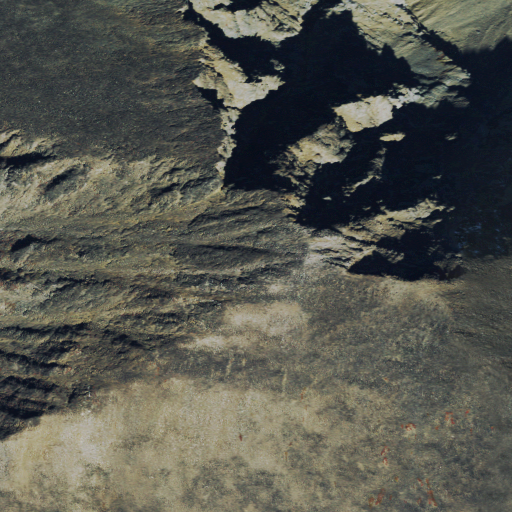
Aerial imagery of mountain in Montana named West Goat Peak containing shrub, barren land, evergreen forest, and snow